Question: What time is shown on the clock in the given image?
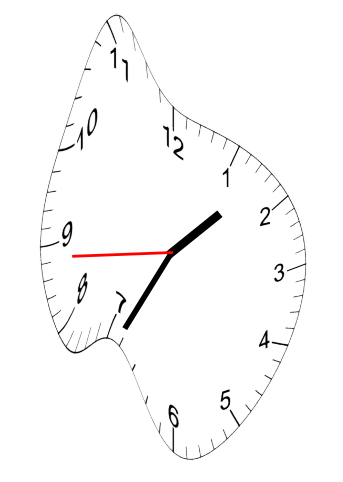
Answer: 01:34:44